Interaction volume radius: 5 \u00c5
Interaction volume height: 10 \u00c5
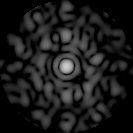
Disorder parameter: 0.8465